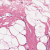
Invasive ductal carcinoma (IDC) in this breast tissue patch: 0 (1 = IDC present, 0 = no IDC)